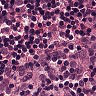
Metastatic tissue present: yes